Question: My .getJson Method is in this skeleton.
'''
$.getJSON(url, { /*data*/ },
function (result) {
/*Action BLOCK*/
if(result != null)
{ //Block 1 }
else
{ //Block2 }
}
}
'''
This is my return statement in controller.
'''
return Json(masterAccounts, JsonRequestBehavior.AllowGet)
'''
Now If 'masterAccounts' is 'null', then the getJSON is not at all going inside the Action Block. Though the status shows 200 OK, in response tab, it shows as

'''
return Json(masterAccounts??new List<Account>(), JsonRequestBehavior.AllowGet);
'''
Now, everything is working fine. In response tab I am getting as [] as expected.
I have tried this link., <URL> But I saw no conditions like that.
In Mozilla too, I had same effect. The control is not going inside the Action Block.
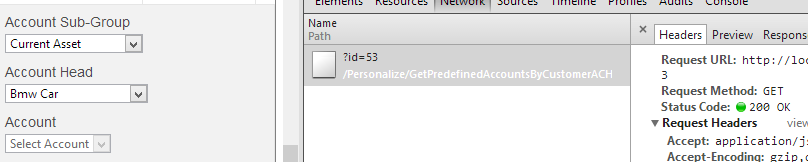
Answer: As long as you get a 200 from the server, it'll go into your block.
Just look at the doc :
'''
jQuery.getJSON( url [, data ] [, success(data, textStatus, jqXHR) ] )
'''
> success(data, textStatus, jqXHR) Type: Function() A callback function
that is executed if the request succeeds.
The only requirements for your callback to execute is that the request succeeds. Returned data can be empty JSON, it doesn't change the fact you responded with an HTTP 200 which means the request did was it was supposed to do.
The reason it works with case 2 is because you're saying to instantiate a new empty List if masterAccount is null (which it is). Case 1 just sends null and it isn't valid JSON, therefore it's not firing the success callback.
If you want to properly handle errors, you need to use the <URL> enum corresponding to error codes :
'''
Response.StatusCode = (int)HttpStatusCode.BadRequest;
actionResult = this.Content("Why it failed");
return actionResult;
'''
To handle the error client side you need to use the error callback from JQuery.Ajax() (thus replacing getJson).